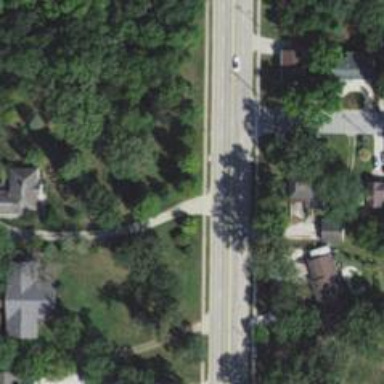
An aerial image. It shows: Primary highway.